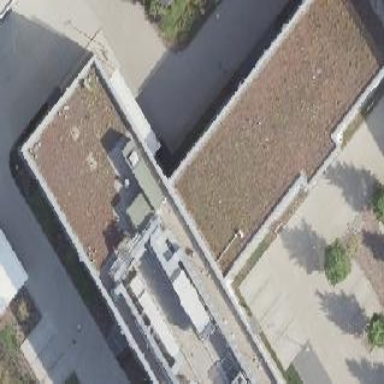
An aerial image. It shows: Building with flat roof.